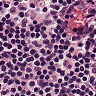
Metastatic tissue present: no